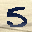
Label: 5